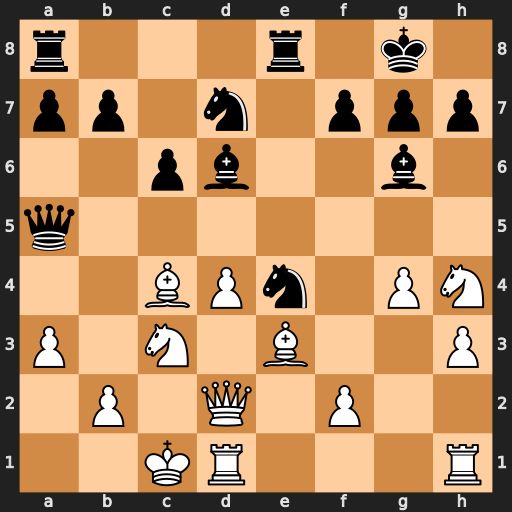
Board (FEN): r3r1k1/pp1n1ppp/2pb2b1/q7/2BPn1PN/P1N1B2P/1P1Q1P2/2KR3R
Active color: w
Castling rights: -
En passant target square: -
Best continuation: Nxe4 Qxd2+ Nxd2